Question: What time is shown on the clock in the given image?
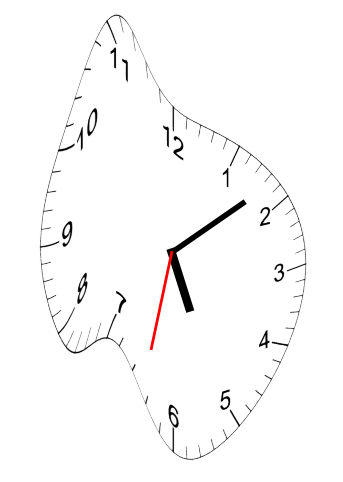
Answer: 05:08:32